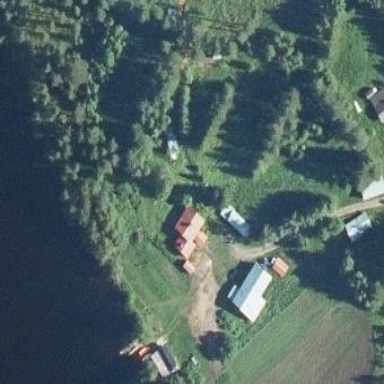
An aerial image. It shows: Farmyard area.